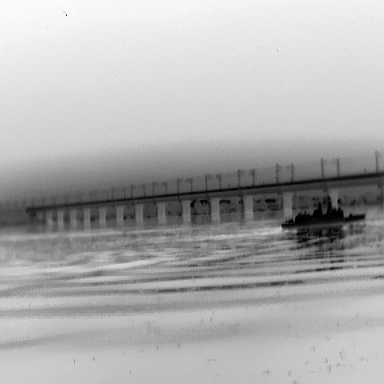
There is a warship in the infrared image.